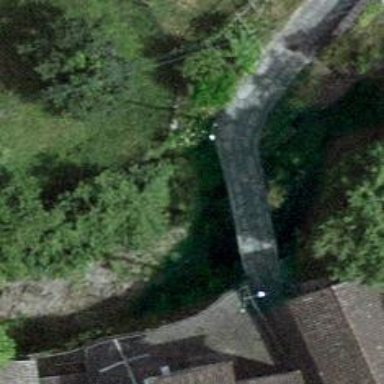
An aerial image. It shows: Residential road with bridge made of unhewn cobblestone.